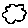
Label: cloud